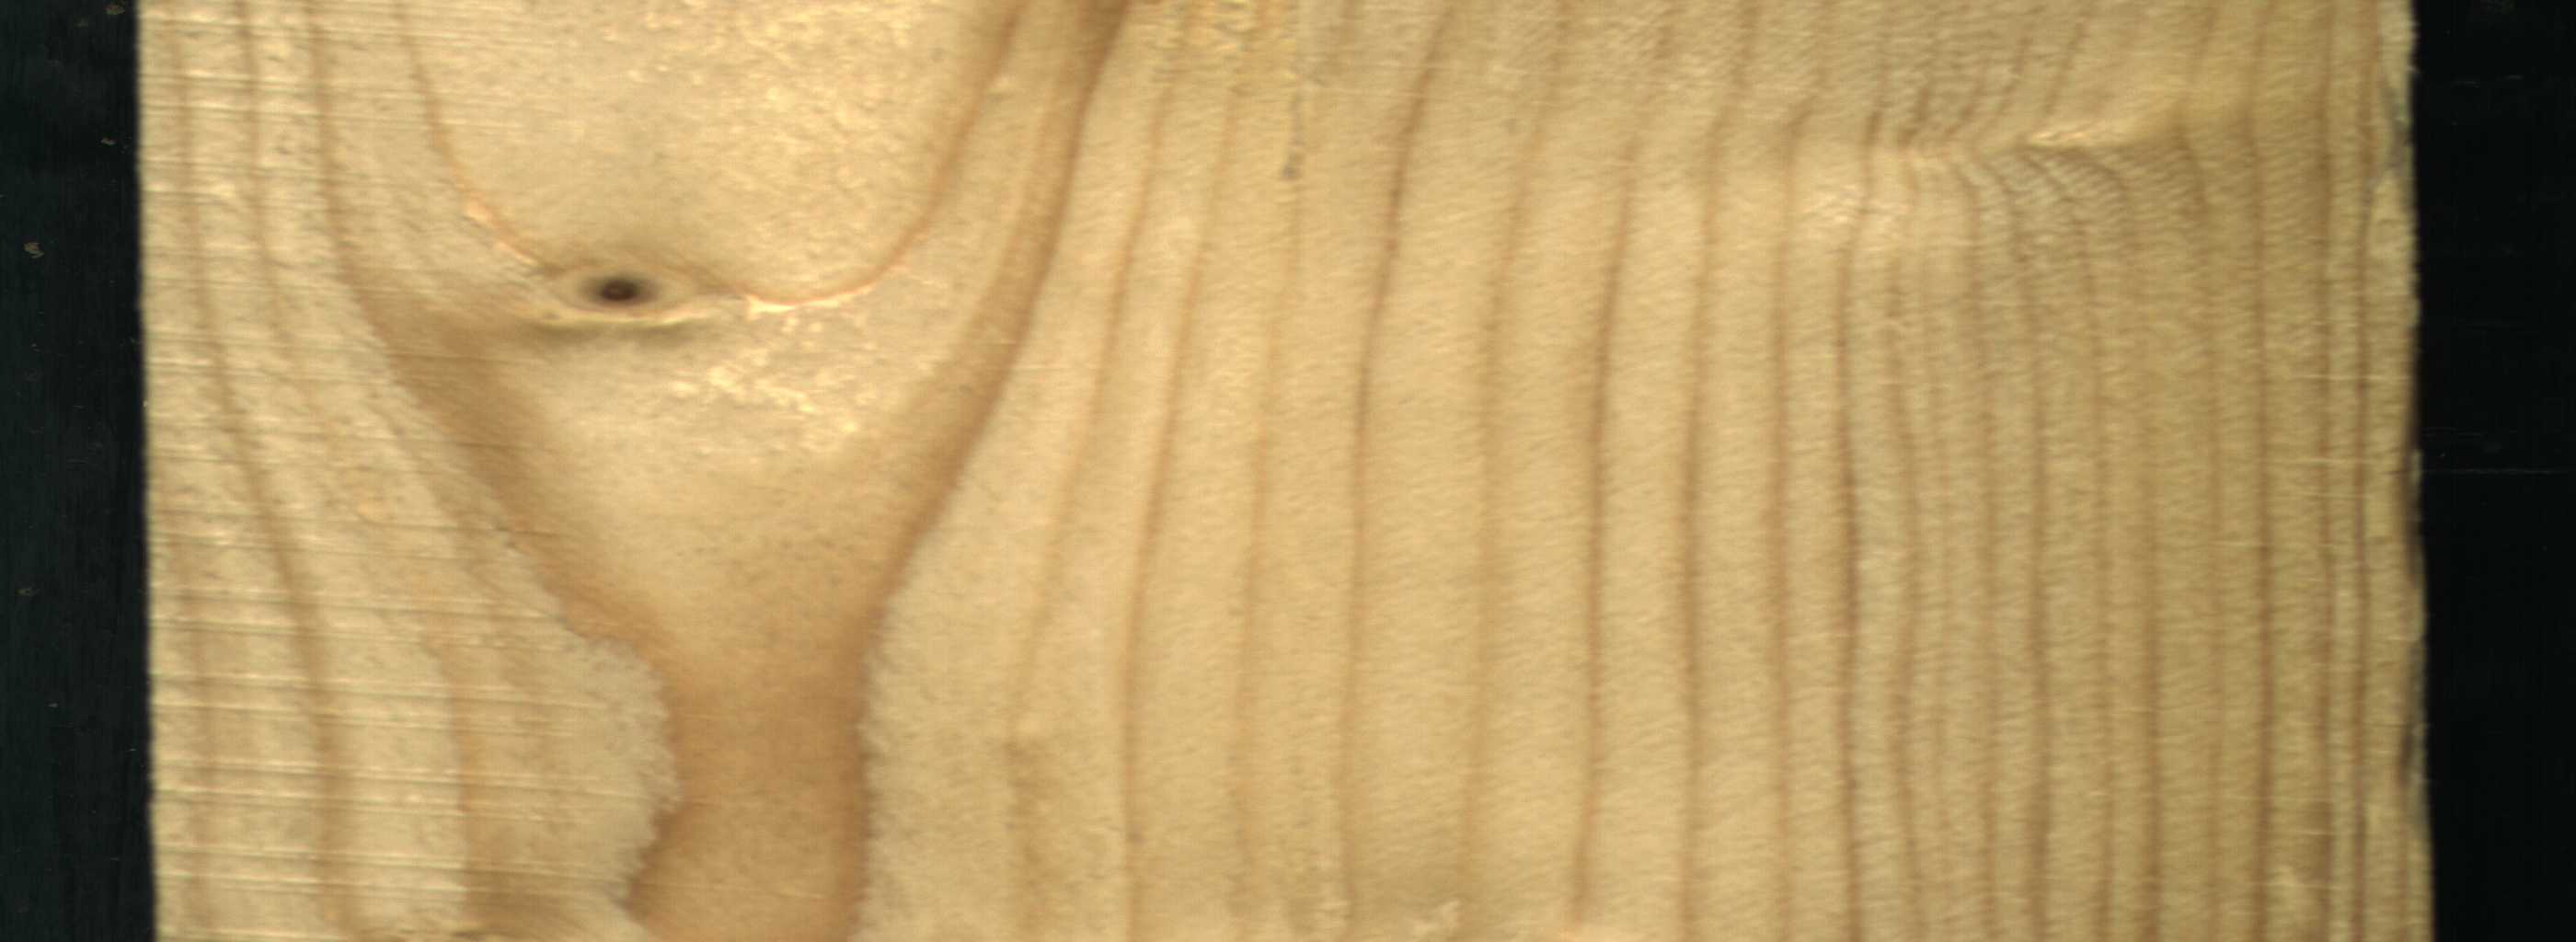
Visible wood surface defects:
Live_Knot